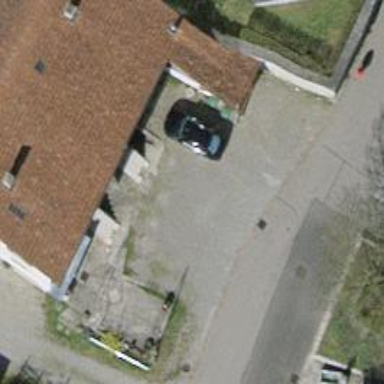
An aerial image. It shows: Terrace building.